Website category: university
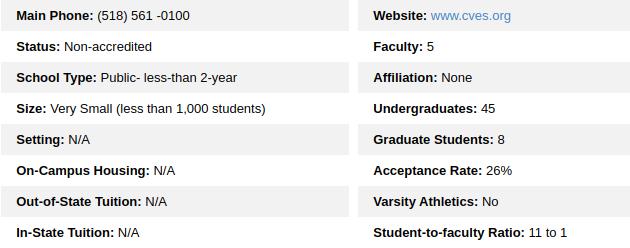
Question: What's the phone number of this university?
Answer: (518) 561 -0100

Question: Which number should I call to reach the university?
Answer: (518) 561 -0100

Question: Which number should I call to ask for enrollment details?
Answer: (518) 561 -0100

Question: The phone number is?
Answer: (518) 561 -0100

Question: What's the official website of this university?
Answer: www.cves.org

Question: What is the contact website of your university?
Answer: www.cves.org

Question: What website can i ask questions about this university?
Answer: www.cves.org

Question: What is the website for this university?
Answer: www.cves.org

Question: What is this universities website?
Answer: www.cves.org

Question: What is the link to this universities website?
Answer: www.cves.org

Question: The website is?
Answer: www.cves.org

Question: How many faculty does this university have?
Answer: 5

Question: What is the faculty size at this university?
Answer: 5

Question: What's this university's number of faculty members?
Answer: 5

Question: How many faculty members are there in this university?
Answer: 5

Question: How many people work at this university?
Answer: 5

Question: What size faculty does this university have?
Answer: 5

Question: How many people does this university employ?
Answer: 5

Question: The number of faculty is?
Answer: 5

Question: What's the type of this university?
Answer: Public- less-than 2-year

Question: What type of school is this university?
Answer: Public- less-than 2-year

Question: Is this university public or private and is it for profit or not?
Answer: Public- less-than 2-year

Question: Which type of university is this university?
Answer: Public- less-than 2-year

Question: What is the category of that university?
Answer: Public- less-than 2-year

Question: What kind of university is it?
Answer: Public- less-than 2-year

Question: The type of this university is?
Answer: Public- less-than 2-year

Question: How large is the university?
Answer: Very Small (less than 1,000 students)

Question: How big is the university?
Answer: Very Small (less than 1,000 students)

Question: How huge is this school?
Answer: Very Small (less than 1,000 students)

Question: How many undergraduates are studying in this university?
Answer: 45

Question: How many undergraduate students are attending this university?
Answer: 45

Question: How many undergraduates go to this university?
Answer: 45

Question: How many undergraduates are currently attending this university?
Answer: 45

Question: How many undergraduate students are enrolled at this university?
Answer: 45

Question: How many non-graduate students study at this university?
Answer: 45

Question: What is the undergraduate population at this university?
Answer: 45

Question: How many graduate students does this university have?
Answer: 8

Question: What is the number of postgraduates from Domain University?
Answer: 8

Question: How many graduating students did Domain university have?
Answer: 8

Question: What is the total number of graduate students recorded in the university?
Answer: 8

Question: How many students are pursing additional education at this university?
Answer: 8

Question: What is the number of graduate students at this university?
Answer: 8

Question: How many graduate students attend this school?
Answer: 8

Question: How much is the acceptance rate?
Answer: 26%

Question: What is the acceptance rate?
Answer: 26%

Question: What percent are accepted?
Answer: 26%

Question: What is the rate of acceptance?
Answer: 26%

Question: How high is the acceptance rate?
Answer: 26%

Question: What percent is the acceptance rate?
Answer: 26%

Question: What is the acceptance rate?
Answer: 26%

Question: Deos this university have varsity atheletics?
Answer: No

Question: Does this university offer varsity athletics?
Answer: No

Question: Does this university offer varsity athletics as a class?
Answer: No

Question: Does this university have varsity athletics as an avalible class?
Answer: No

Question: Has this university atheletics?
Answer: No

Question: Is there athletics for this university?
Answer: No

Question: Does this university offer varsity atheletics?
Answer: No

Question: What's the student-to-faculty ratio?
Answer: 11 to 1

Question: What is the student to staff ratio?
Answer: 11 to 1

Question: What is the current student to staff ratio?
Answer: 11 to 1

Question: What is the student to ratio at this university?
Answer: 11 to 1

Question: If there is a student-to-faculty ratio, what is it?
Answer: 11 to 1

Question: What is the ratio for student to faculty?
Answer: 11 to 1

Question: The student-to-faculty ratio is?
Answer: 11 to 1